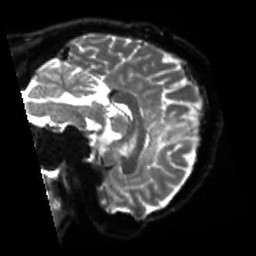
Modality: sbref
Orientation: sagittal
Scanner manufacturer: siemens
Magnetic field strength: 3 T
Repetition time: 4 s
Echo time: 0.0594 s